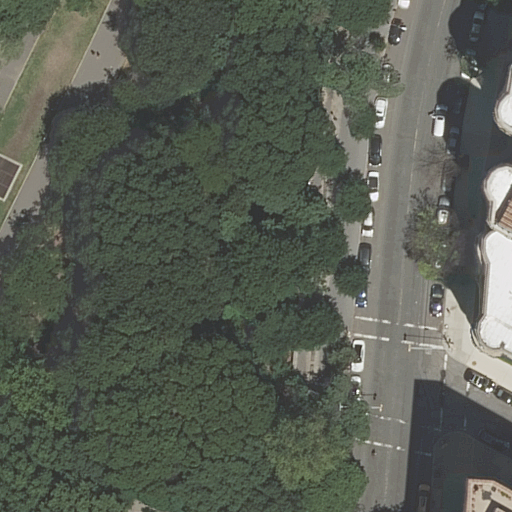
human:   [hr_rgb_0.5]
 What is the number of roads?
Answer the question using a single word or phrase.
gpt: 4

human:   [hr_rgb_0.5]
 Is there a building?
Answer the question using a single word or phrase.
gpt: yes

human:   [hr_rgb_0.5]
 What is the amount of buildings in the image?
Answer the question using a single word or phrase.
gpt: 3

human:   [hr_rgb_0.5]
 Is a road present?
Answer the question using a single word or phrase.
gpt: yes

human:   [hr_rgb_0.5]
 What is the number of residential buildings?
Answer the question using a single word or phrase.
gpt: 3

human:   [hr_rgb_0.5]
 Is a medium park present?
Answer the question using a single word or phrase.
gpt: yes

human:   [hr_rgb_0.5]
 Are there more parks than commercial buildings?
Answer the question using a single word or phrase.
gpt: yes

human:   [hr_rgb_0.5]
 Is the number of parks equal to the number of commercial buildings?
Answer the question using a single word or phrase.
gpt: no

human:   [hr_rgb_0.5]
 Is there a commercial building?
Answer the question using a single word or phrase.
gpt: no

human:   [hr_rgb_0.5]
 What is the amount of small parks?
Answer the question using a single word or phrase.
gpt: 0

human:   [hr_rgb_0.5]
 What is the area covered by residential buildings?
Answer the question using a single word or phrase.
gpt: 1037m2

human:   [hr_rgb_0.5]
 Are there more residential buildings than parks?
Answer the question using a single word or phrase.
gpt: yes

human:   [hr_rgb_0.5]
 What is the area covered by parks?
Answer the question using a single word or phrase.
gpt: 434m2

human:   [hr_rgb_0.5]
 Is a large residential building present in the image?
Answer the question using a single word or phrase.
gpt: yes

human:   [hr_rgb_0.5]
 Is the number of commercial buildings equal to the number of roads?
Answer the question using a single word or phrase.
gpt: no

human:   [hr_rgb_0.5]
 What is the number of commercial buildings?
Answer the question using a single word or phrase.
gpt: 0

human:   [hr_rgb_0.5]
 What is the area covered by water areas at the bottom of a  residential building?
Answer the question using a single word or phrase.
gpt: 0m2

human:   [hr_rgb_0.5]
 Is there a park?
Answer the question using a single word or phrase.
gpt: yes

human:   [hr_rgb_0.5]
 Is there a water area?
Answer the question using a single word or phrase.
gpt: no

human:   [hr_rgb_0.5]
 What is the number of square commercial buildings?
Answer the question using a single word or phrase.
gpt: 0

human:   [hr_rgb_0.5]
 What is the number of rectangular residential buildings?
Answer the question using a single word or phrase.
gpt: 0

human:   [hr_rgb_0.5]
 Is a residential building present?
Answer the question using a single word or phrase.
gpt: yes

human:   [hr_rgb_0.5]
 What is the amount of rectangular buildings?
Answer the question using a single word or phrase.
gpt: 0

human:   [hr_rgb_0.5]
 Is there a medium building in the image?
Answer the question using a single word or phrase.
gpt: yes

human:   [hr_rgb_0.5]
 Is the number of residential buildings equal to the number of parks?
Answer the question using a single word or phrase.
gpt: no

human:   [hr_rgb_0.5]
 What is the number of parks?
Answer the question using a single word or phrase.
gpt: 1

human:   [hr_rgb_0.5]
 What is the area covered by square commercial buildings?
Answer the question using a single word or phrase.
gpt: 0m2

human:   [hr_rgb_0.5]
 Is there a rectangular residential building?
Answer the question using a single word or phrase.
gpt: no

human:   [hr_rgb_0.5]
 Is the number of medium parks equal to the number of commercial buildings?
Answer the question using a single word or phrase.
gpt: no

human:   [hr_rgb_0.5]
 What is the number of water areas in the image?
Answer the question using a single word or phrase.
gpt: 0

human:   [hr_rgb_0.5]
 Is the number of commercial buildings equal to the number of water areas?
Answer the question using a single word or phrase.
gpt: yes

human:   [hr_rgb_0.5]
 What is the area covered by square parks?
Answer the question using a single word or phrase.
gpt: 0m2

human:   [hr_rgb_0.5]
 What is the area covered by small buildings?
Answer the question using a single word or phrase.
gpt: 61m2

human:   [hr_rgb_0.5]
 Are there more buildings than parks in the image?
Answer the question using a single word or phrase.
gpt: yes

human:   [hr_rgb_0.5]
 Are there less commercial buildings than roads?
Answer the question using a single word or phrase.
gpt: yes

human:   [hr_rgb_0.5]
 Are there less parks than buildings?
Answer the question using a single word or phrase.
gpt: yes

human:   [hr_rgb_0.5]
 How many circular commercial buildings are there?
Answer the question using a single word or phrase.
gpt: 0

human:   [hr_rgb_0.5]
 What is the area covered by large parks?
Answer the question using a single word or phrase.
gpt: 0m2

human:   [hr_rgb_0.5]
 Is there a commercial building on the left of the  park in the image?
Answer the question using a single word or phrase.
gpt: no

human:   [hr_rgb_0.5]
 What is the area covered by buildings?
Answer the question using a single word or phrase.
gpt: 1037m2

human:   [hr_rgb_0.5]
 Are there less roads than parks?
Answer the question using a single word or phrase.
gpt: no

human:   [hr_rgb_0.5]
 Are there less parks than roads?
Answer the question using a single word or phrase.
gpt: yes

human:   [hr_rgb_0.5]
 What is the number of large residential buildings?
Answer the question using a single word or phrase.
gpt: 1

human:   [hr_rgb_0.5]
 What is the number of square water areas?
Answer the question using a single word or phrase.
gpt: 0

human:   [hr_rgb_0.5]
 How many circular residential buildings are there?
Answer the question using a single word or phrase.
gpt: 0

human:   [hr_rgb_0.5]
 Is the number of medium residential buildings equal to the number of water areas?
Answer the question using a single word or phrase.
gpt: no

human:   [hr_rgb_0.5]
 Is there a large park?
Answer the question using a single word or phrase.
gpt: no

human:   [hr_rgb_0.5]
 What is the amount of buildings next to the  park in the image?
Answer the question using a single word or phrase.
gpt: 3

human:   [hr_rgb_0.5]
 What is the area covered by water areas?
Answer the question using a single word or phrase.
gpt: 0m2

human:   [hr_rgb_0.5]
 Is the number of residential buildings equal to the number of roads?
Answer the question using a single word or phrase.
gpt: no

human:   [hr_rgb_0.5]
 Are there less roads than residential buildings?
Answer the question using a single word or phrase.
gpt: no

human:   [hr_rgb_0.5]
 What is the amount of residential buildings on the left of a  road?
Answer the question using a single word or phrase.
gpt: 0

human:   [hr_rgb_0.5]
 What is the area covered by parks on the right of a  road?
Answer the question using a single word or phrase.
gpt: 434m2

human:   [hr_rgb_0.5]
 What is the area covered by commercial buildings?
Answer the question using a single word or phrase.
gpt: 0m2

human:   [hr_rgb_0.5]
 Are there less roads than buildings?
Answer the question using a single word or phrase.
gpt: no

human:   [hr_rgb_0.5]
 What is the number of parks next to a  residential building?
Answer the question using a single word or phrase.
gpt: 1

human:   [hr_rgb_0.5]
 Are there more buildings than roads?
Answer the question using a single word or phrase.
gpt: no

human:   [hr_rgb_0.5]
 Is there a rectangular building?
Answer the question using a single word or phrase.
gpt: no

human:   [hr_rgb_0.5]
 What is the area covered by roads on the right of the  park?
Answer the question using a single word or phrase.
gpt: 0m2

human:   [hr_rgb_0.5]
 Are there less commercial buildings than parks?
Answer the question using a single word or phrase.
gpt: yes

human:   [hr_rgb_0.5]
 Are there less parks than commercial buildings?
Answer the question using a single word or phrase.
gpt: no

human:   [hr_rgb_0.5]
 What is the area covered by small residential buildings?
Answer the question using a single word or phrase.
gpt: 61m2

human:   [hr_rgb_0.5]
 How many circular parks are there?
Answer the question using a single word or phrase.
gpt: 0

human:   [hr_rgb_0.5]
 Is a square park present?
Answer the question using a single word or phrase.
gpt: no